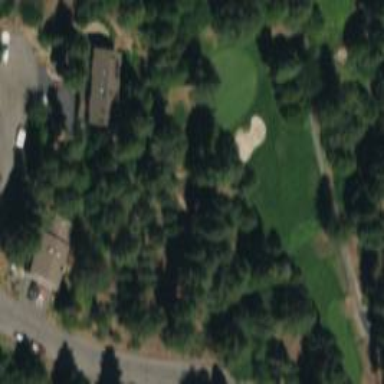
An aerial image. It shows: Area of rough grass used for golf.